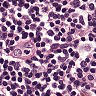
Metastatic tissue present: no